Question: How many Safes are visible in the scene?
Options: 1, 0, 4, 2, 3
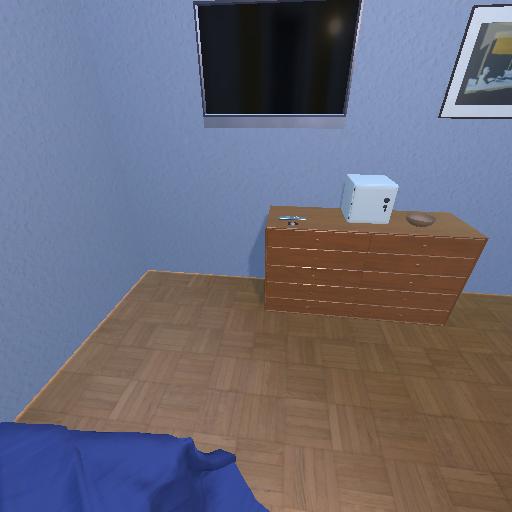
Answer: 1